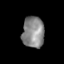
Tissue: skin
Cell type: Epithelial cells
Senescence score: 0.9033
Nuclear area (px): 671
Mean DAPI intensity: 136.428